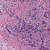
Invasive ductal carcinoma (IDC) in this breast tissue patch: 1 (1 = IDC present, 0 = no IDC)